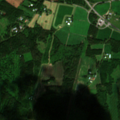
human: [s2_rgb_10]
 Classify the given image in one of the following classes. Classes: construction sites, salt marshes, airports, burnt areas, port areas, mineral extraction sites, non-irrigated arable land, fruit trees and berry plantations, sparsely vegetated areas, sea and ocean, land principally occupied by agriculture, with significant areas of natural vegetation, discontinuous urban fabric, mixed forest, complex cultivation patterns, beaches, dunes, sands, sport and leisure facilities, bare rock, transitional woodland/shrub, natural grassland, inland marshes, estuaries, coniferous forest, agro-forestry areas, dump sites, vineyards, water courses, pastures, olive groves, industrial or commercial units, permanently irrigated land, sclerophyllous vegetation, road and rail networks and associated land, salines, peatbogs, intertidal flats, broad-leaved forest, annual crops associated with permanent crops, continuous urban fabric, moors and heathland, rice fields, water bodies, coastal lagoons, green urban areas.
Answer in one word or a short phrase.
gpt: land principally occupied by agriculture, with significant areas of natural vegetation, broad-leaved forest, coniferous forest, mixed forest